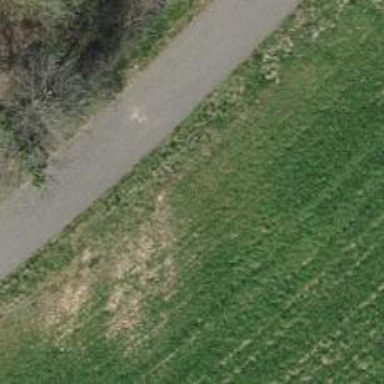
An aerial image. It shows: Unclassified road with asphalt surface.